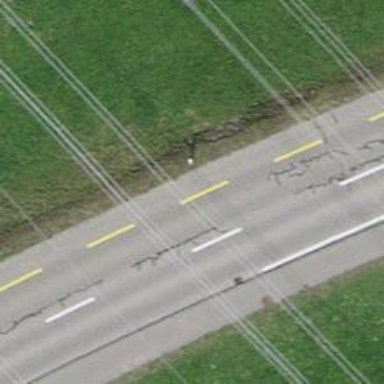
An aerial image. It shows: Tertiary road with asphalt surface. It has lane for cyclists on the left and separate track on the right.